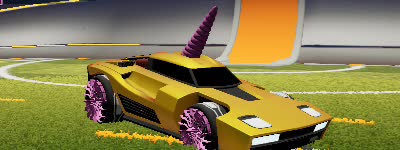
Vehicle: breakout